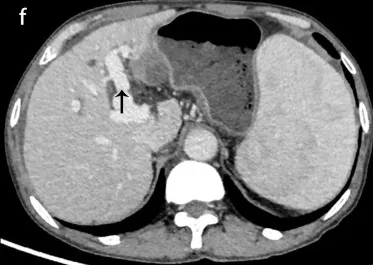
Presentation of two downstaged patients with HCC. (F) After 6.5 months of the combination therapy, contrast-enhanced CT showed shrunken tumor size and absence of PVTT (black arrow). CT, Computed tomography; HCC, hepatocellular carcinoma; PVTT, portal vein tumor thrombus.
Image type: radiology (ct)